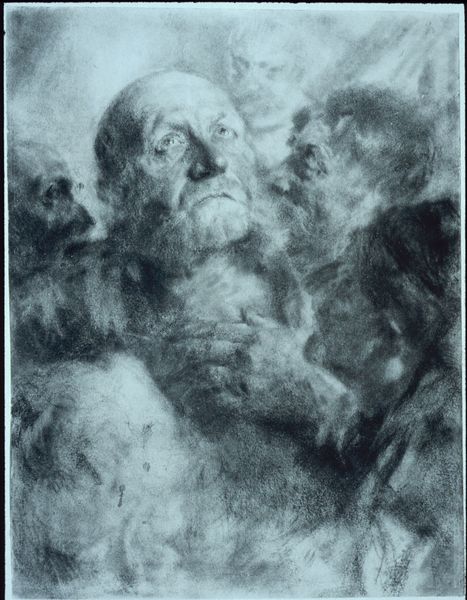
Titel: Protest
Standort: Jena
Schlagwörter: mann, weiß, fenster, glas, grau, schwarz, straße, tür, haus, wand, architektur, sockel, stein, schrift, fassade, fahne, laufen, mauer, farbe, lila, tag, schriftzug, foto, fotografie, hauswand, kabel, rennen, wort, blitzableiter, hamburg, leitung, schelle, graffiti, stencil, grafiti, rennend, street art, grafitty, graffitty, rauhfaser, lüsterklemme, erdungskabel, blitzableiterfasade, fasde